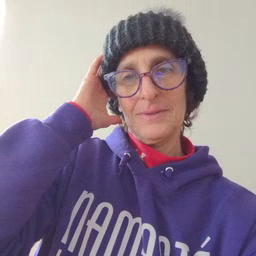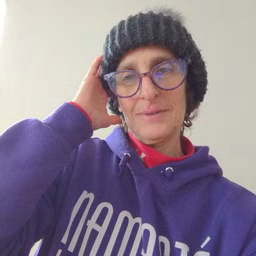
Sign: bed